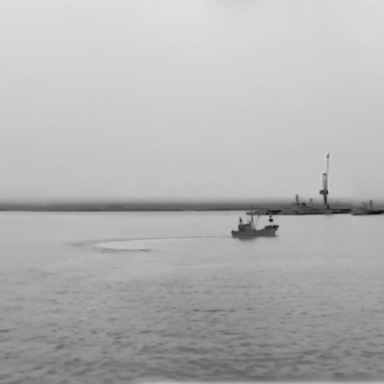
There is a bulk_carrier in the infrared image.